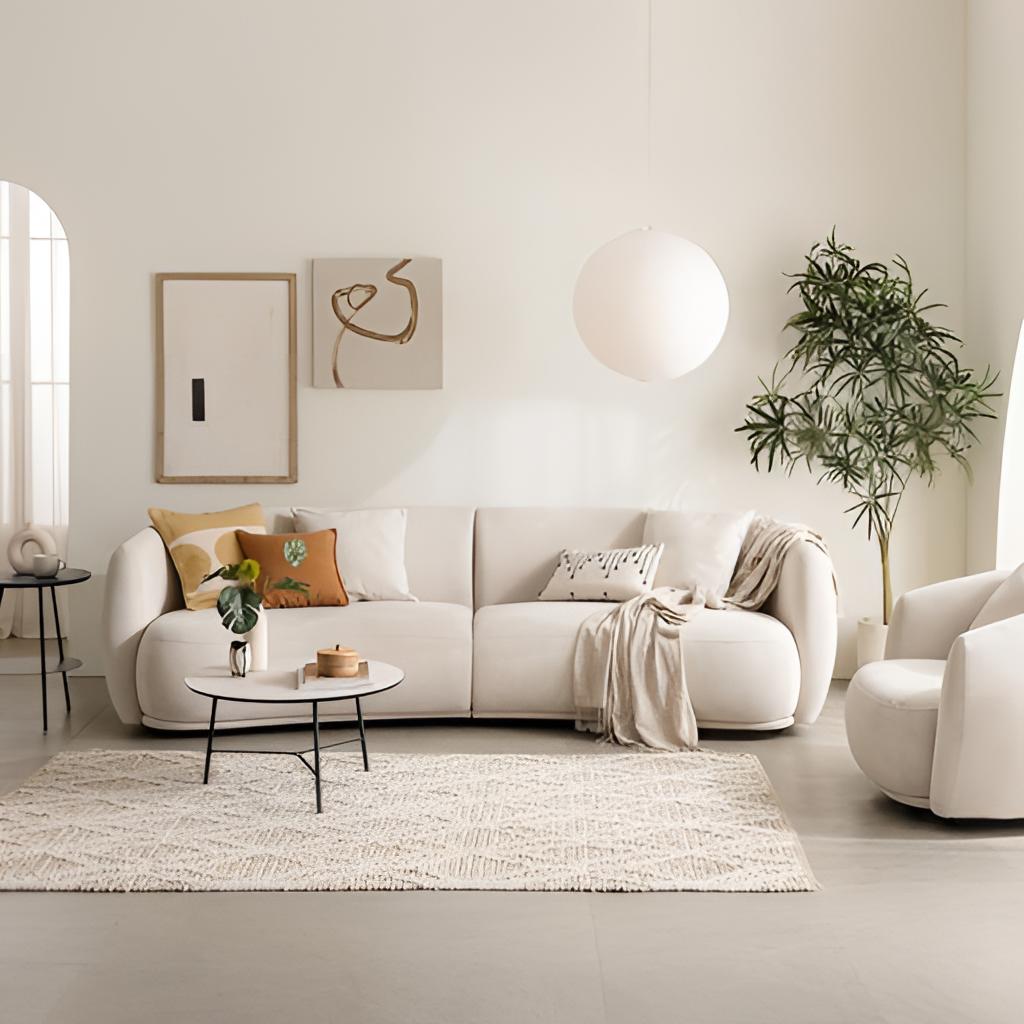
beige fabric sofa, living room, modern, tile flooring, with large square pattern, paint wallpaper, with solid pattern